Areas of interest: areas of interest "Rose Manor"
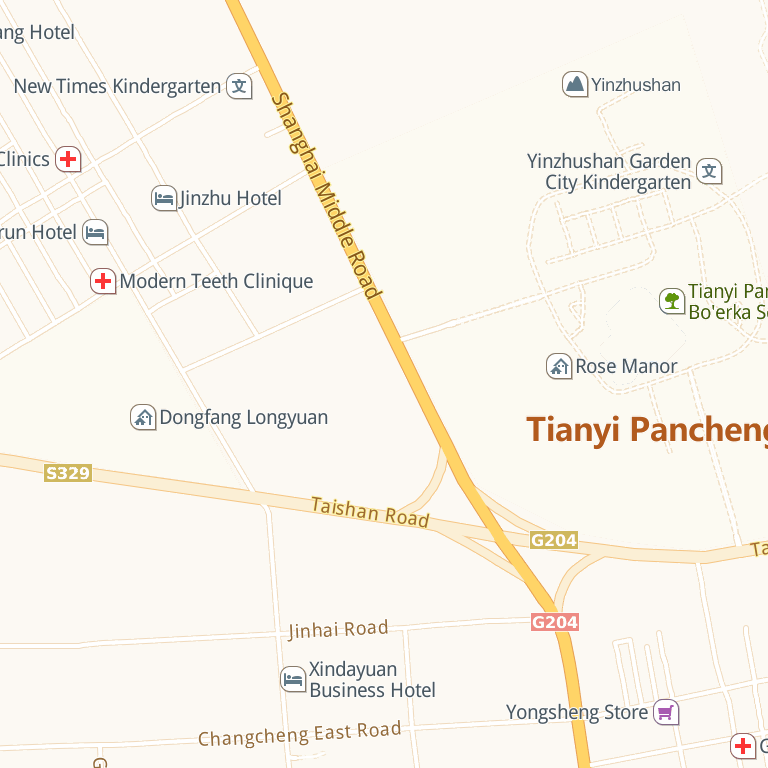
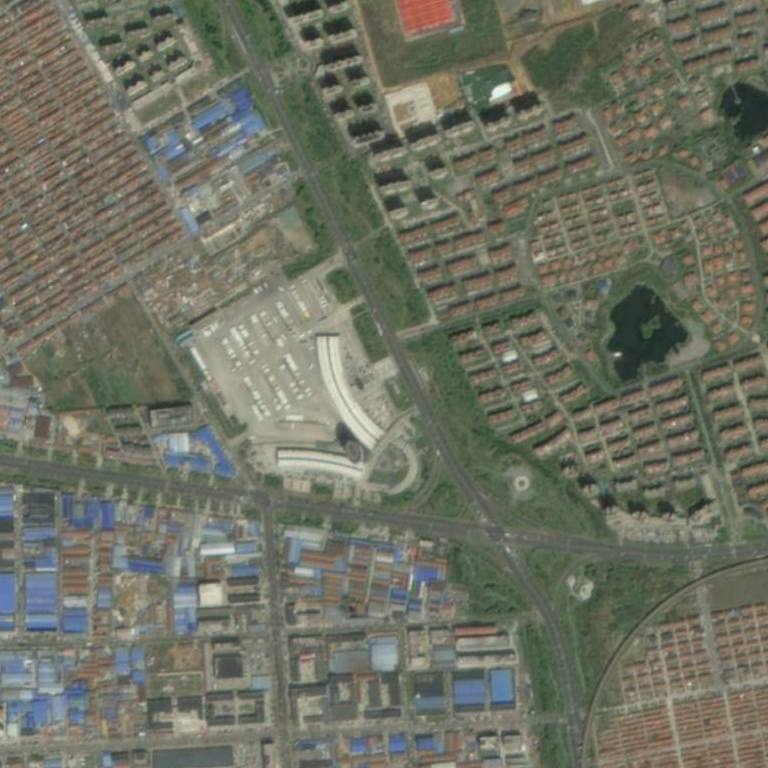